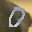
Label: 0